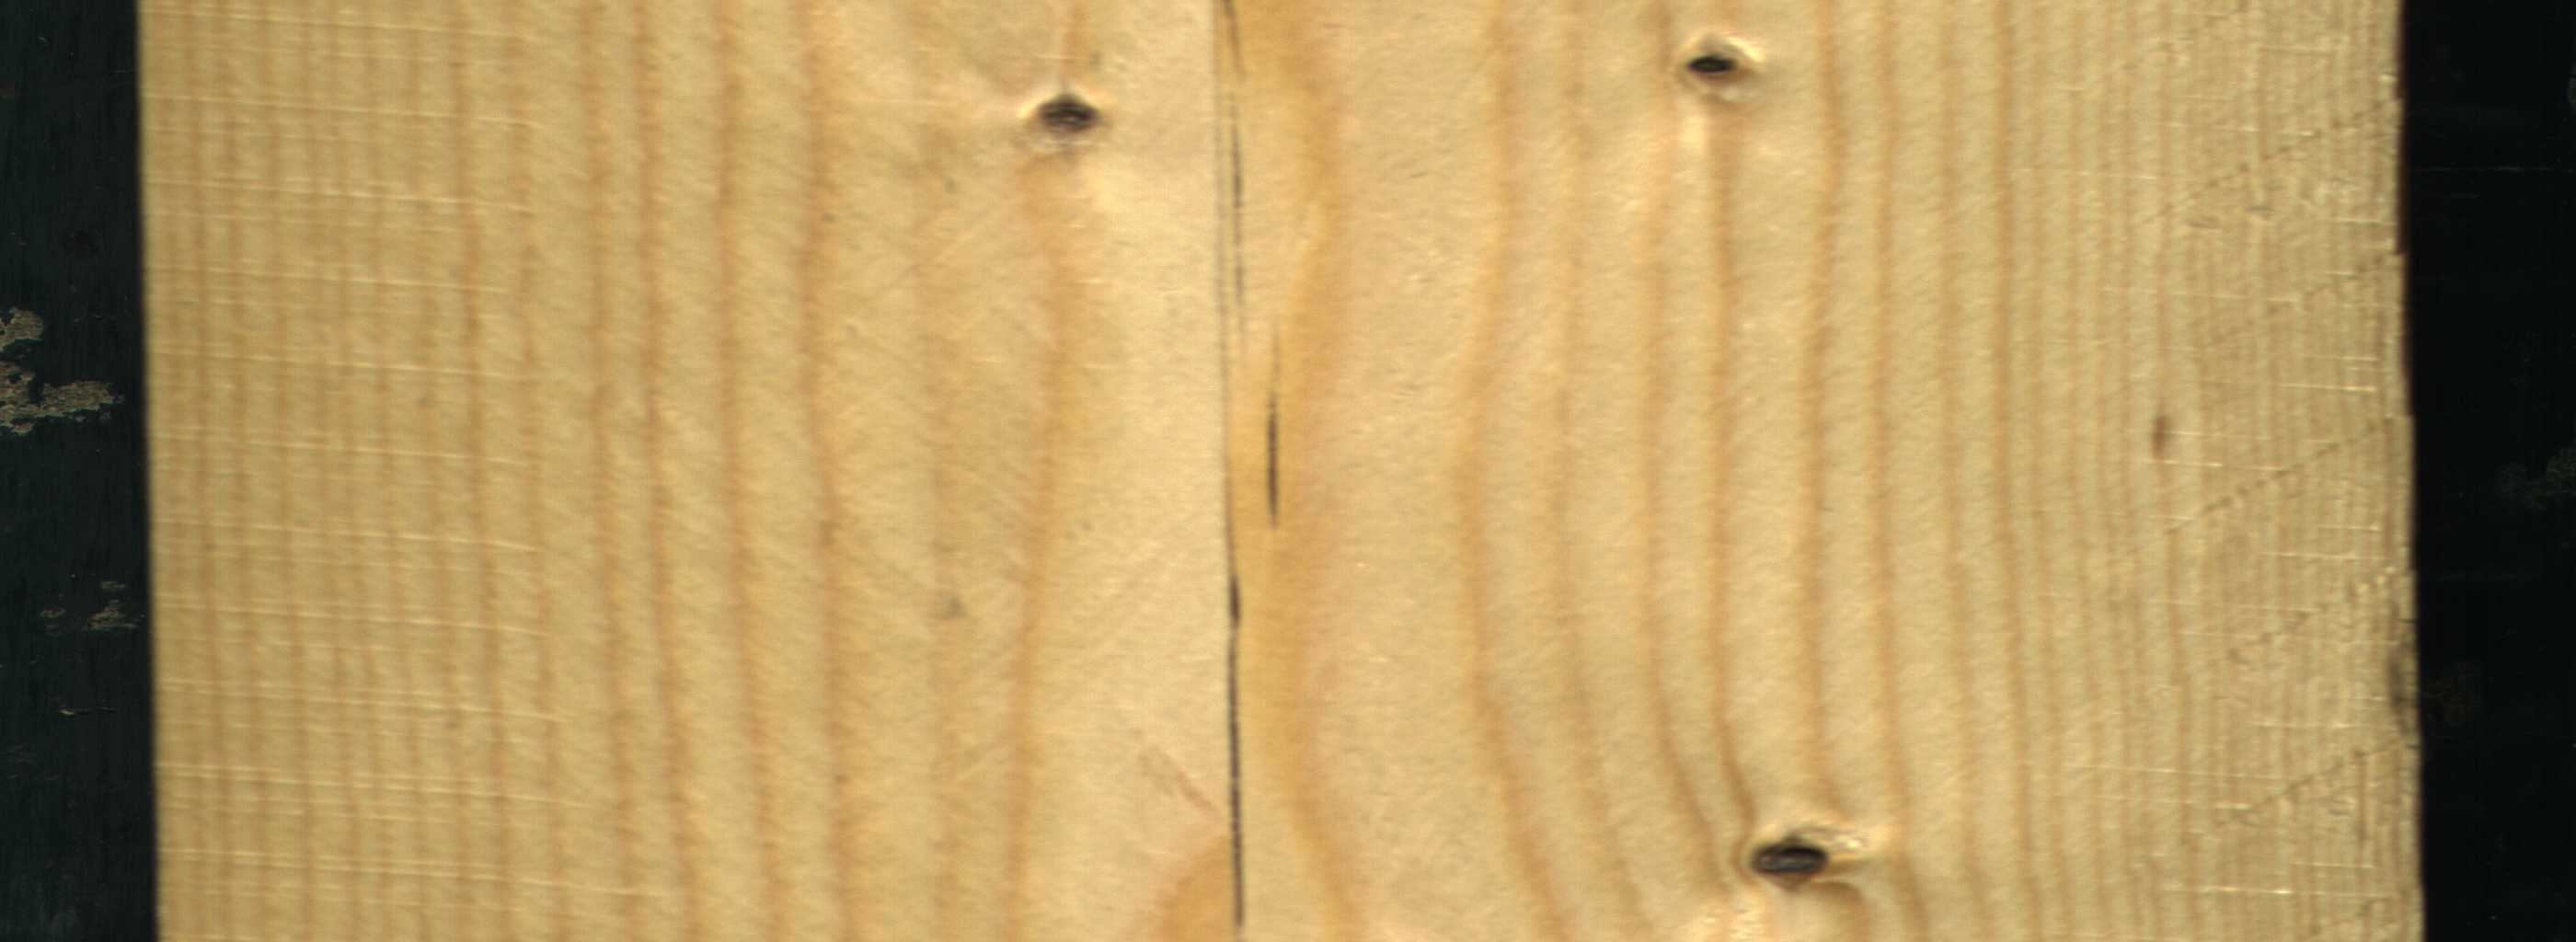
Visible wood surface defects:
Crack
Crack
Dead_Knot
Dead_Knot
Dead_Knot